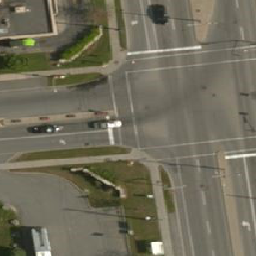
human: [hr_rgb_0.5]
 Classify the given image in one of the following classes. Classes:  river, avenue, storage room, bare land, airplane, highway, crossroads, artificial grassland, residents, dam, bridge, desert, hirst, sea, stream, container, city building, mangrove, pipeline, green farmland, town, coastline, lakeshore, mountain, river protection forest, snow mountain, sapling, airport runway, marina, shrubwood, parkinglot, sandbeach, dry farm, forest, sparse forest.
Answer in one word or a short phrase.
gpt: crossroads